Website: macys
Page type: billing-address
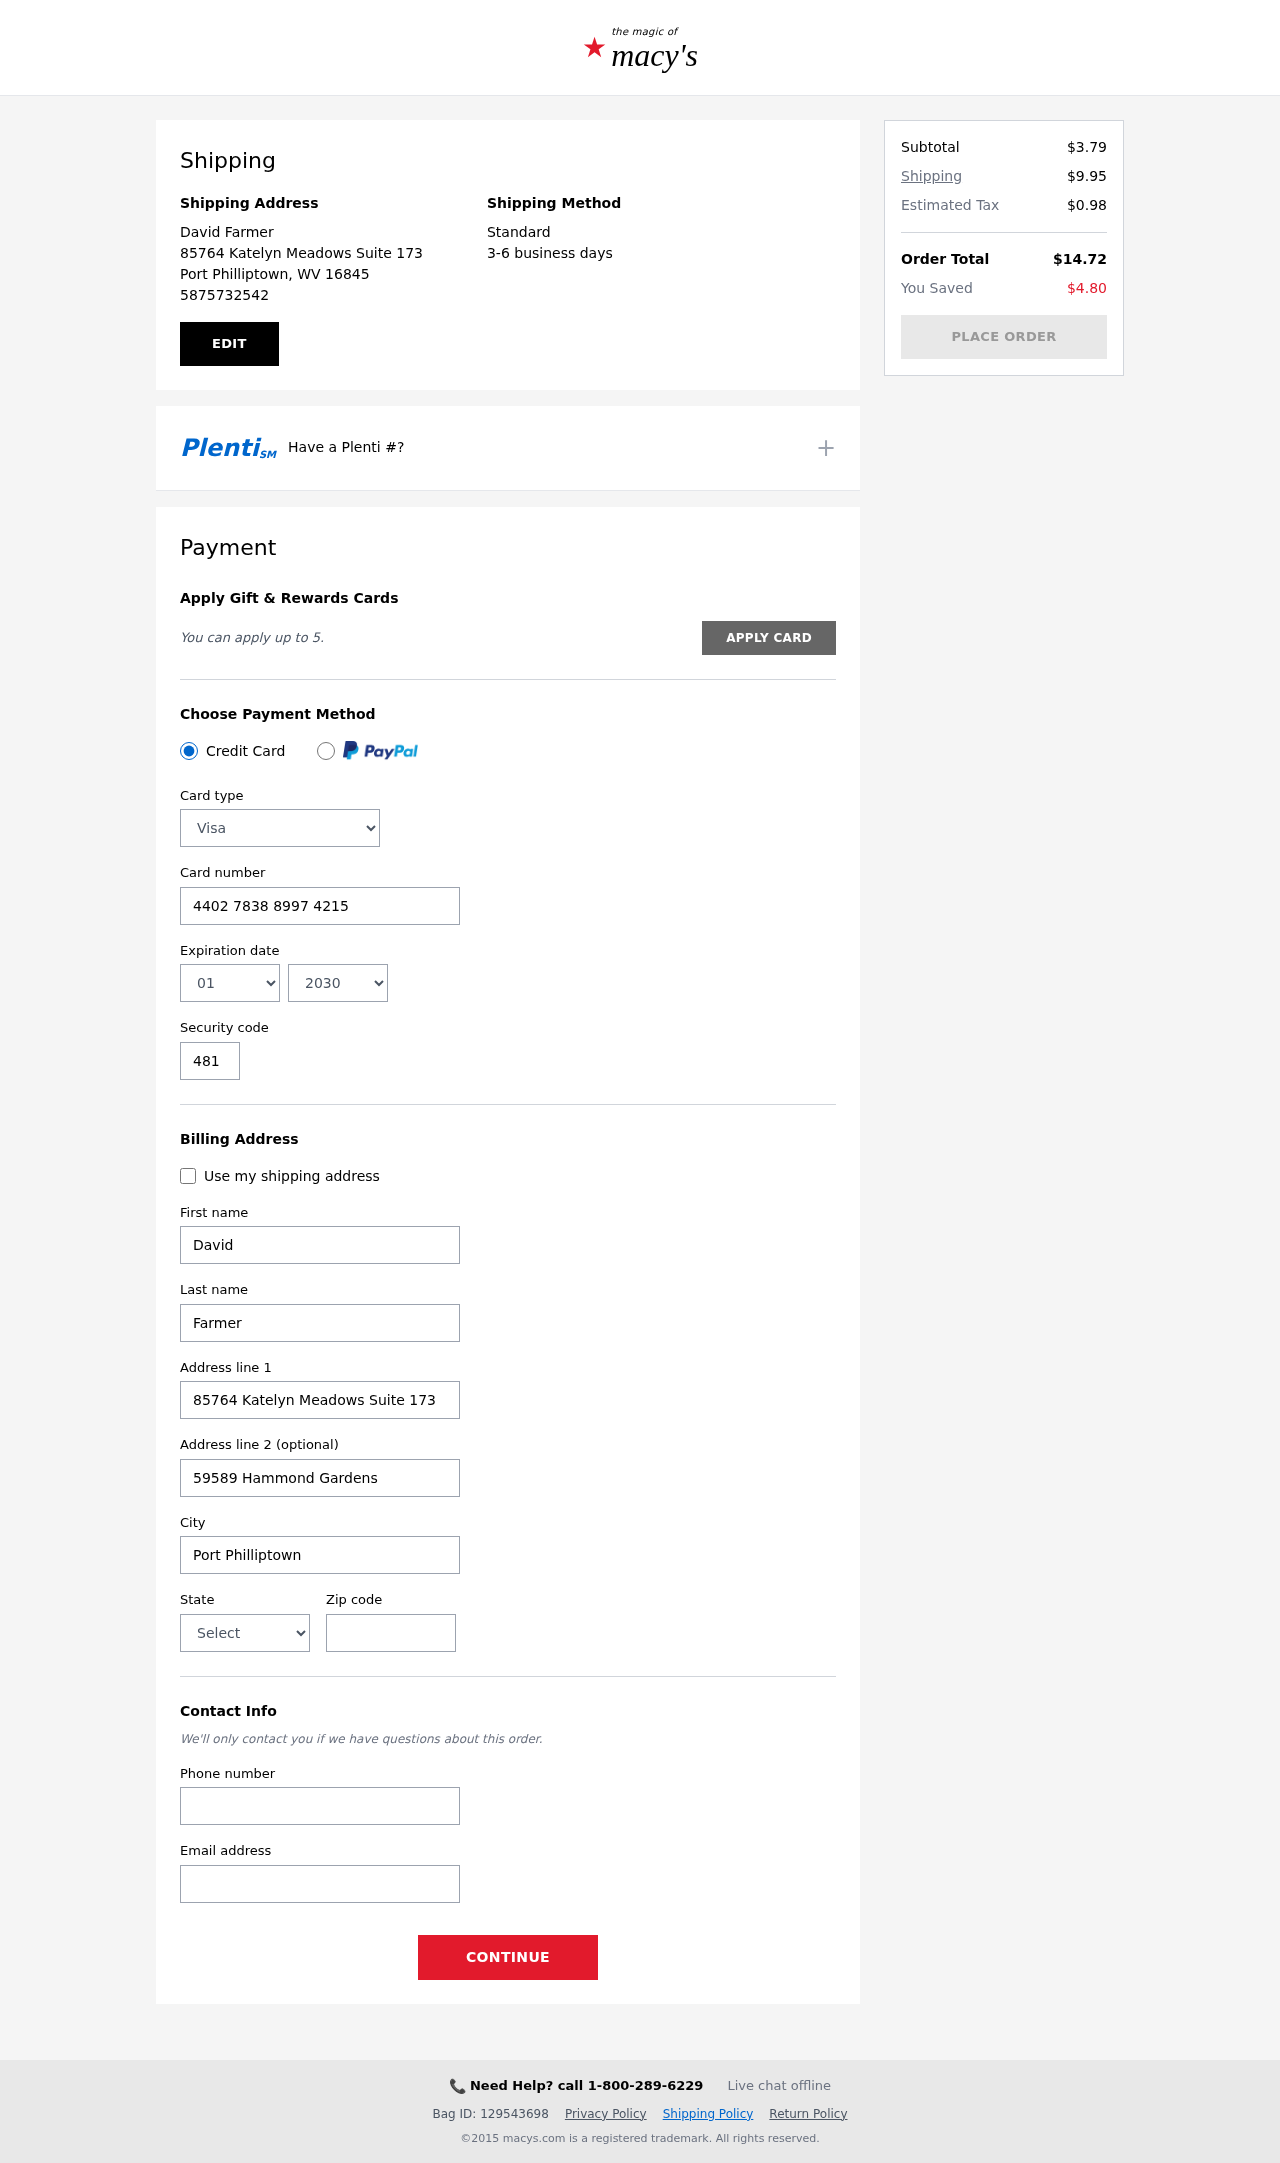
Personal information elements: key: PII_CARD_CVV
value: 481
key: PII_CARD_EXPIRY_MONTH
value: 01
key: PII_CARD_EXPIRY_YEAR
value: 30
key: PII_CARD_NUMBER
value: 4402 7838 8997 4215
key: PII_CARD_TYPE
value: Visa
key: PII_CITY
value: Port Philliptown
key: PII_CITY_STATE_ZIP
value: Port Philliptown, WV 16845
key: PII_EMAIL
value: davidfarmer@hotmail.com
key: PII_FIRSTNAME
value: David
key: PII_FULLNAME
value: David Farmer
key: PII_LASTNAME
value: Farmer
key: PII_PHONE
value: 5875732542
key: PII_POSTCODE
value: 16845
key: PII_STATE
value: West Virginia
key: PII_STREET
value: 85764 Katelyn Meadows Suite 173
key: PII_STREET2
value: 59589 Hammond Gardens
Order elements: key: ORDER_SUBTOTAL
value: $3.79
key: ORDER_SHIPPING_COST
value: $9.95
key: ORDER_TAX
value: $0.98
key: ORDER_TOTAL
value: $14.72
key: ORDER_SAVINGS
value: $4.80